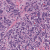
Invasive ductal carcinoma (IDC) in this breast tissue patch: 1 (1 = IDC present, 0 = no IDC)